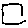
Label: square